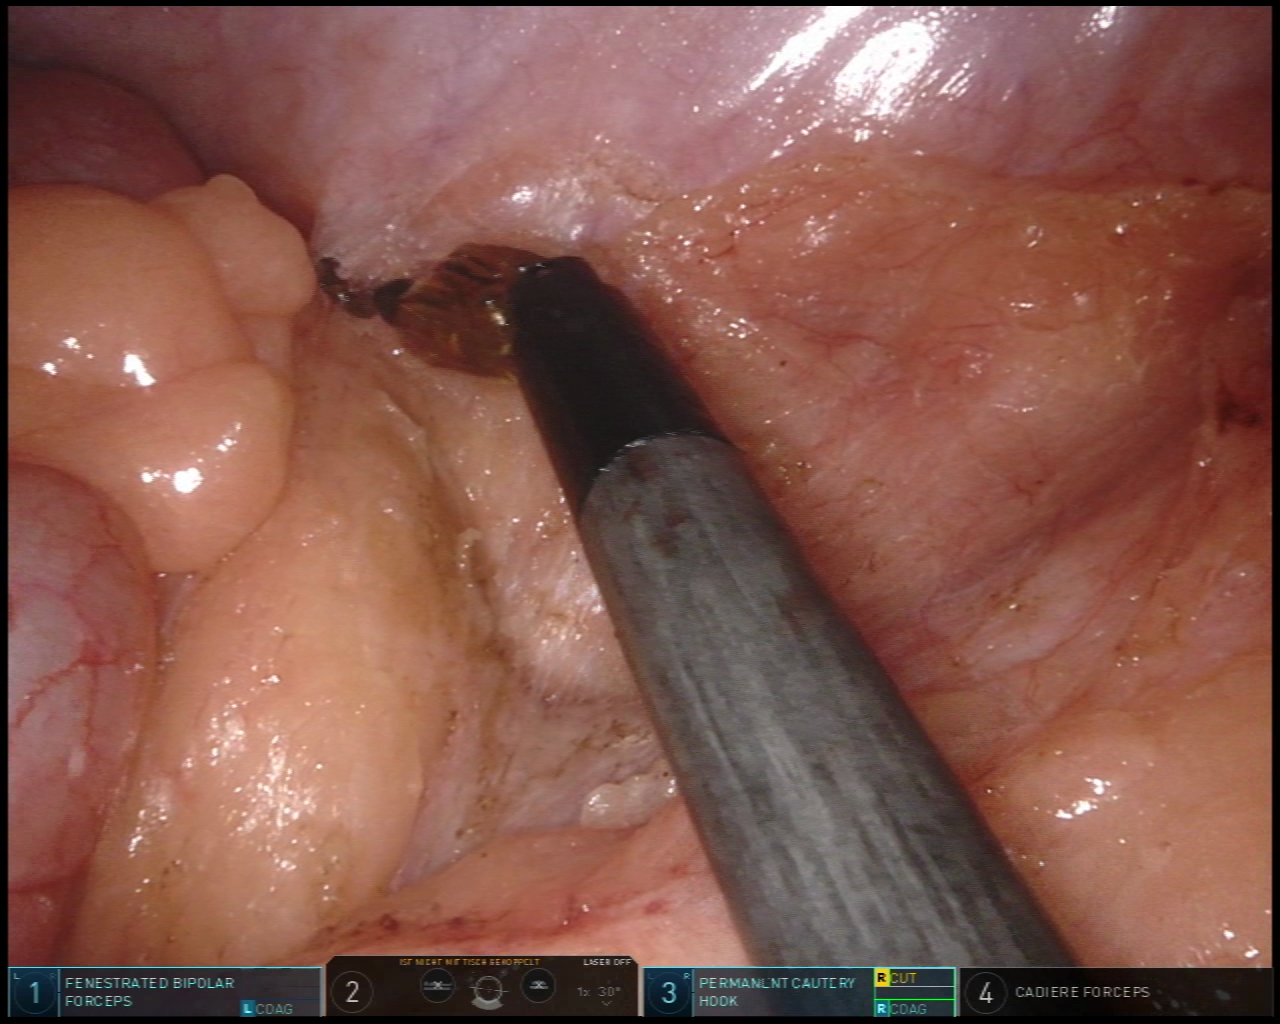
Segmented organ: colon
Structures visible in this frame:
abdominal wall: yes
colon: yes
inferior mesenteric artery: no
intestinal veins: no
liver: no
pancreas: no
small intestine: no
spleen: no
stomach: no
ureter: no
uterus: no
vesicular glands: no